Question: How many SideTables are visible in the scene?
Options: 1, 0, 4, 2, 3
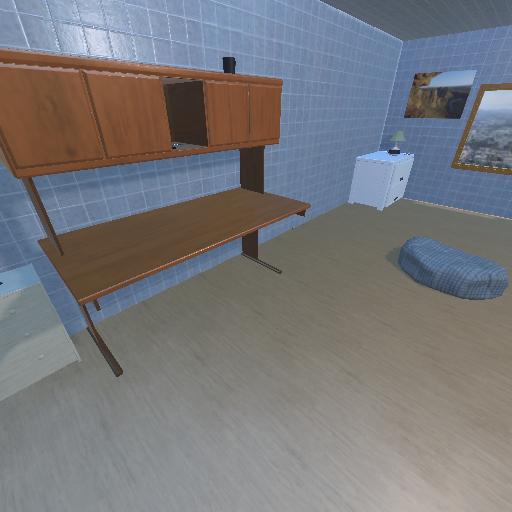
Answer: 1